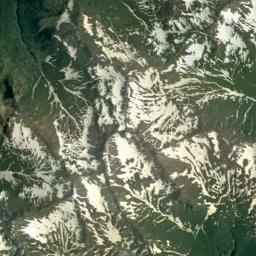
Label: snowberg